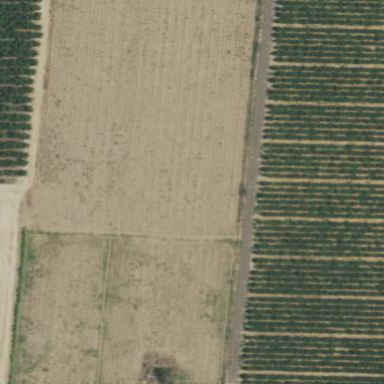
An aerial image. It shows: Crop field in farm area.